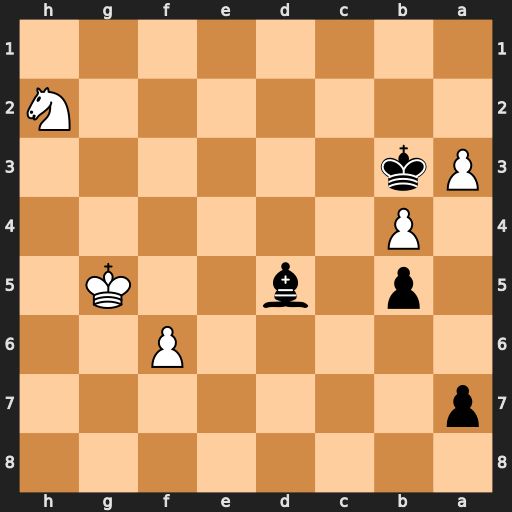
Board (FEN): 8/p7/5P2/1p1b2K1/1P6/Pk6/7N/8
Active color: b
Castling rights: -
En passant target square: -
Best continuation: Kxa3 Kf4 Kxb4